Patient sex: M
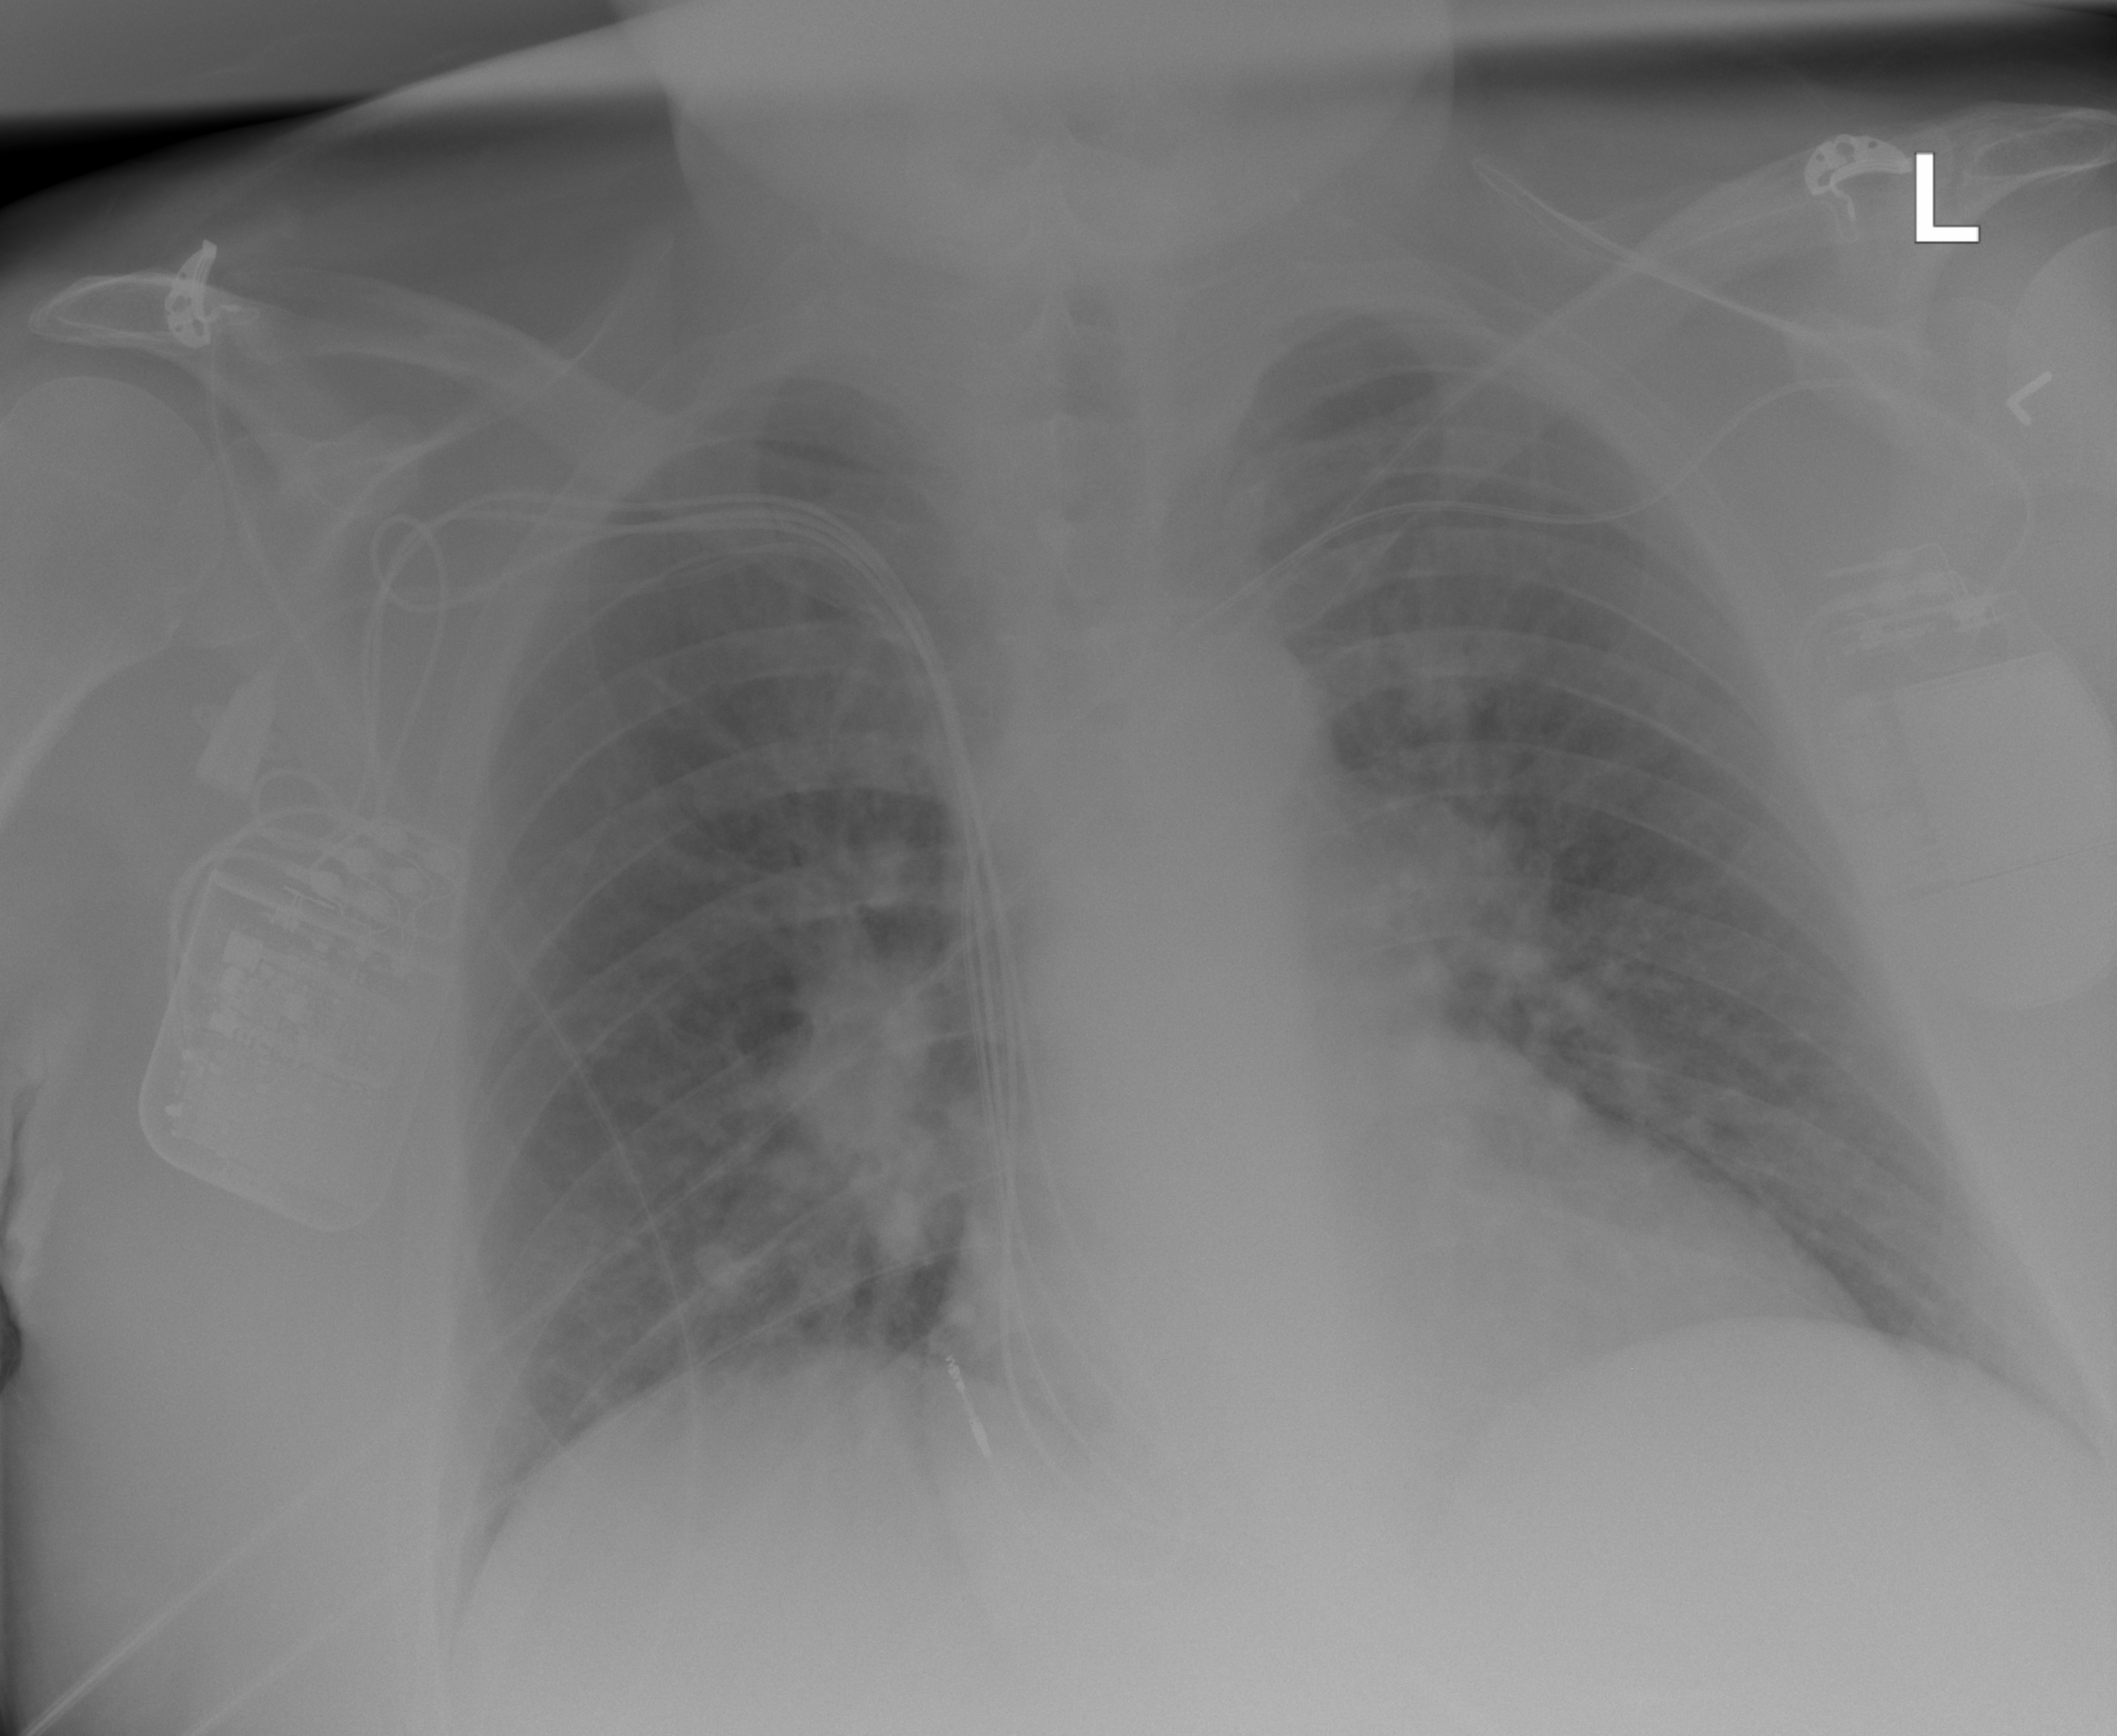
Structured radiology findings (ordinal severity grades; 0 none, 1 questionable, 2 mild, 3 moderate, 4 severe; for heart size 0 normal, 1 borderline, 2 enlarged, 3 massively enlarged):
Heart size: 0
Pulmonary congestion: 2
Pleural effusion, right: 0
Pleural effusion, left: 0
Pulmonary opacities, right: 0
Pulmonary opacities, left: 0
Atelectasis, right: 0
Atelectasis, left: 0